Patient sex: M
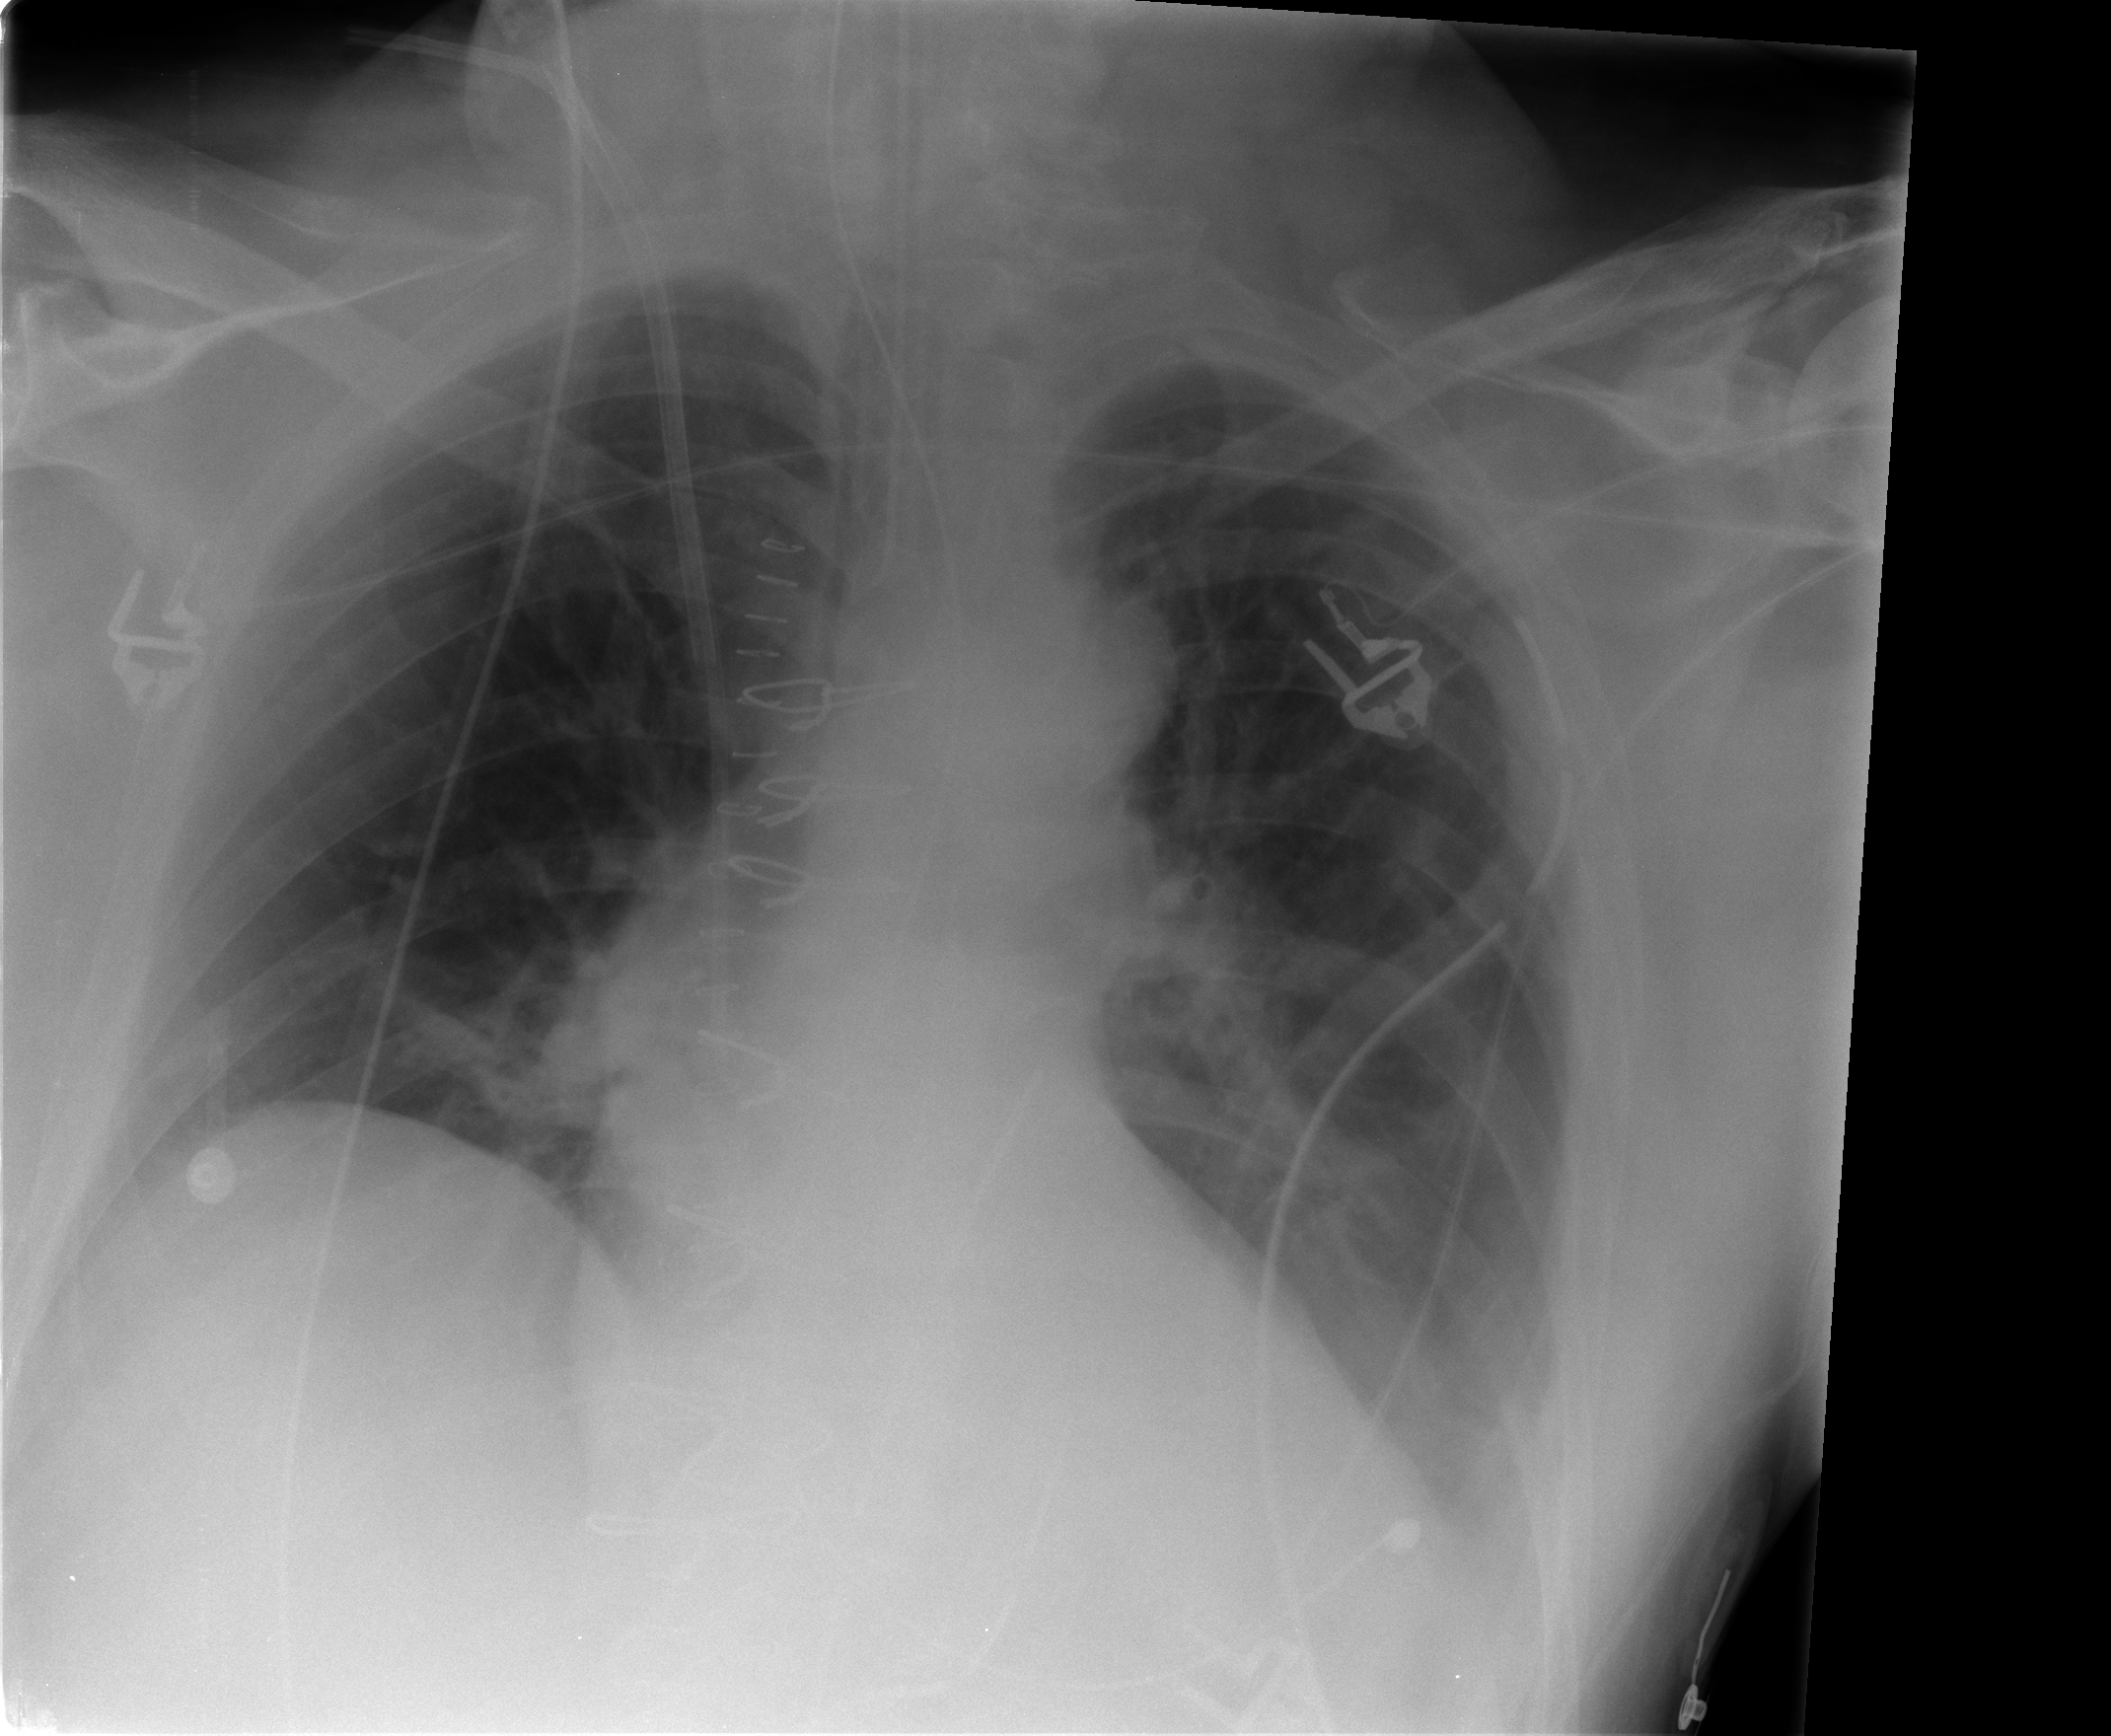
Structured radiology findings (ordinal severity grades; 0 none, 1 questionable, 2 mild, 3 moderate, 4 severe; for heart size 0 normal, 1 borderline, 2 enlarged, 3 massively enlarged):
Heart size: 1
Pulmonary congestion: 0
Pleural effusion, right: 0
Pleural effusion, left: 2
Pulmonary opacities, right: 0
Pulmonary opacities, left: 0
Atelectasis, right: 2
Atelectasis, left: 2